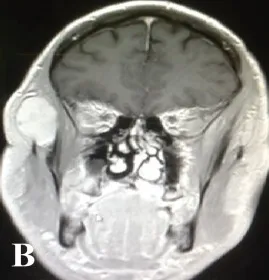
MRI shows a large soft tissue mass within the right temporalis muscle with extension to right infratemporal fossa. (B): The tumor has a high signal on T2 weighted sequences.
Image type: radiology (mri)